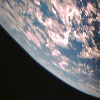
Label: cloud